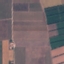
Land use / land cover class: PermanentCrop